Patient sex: M
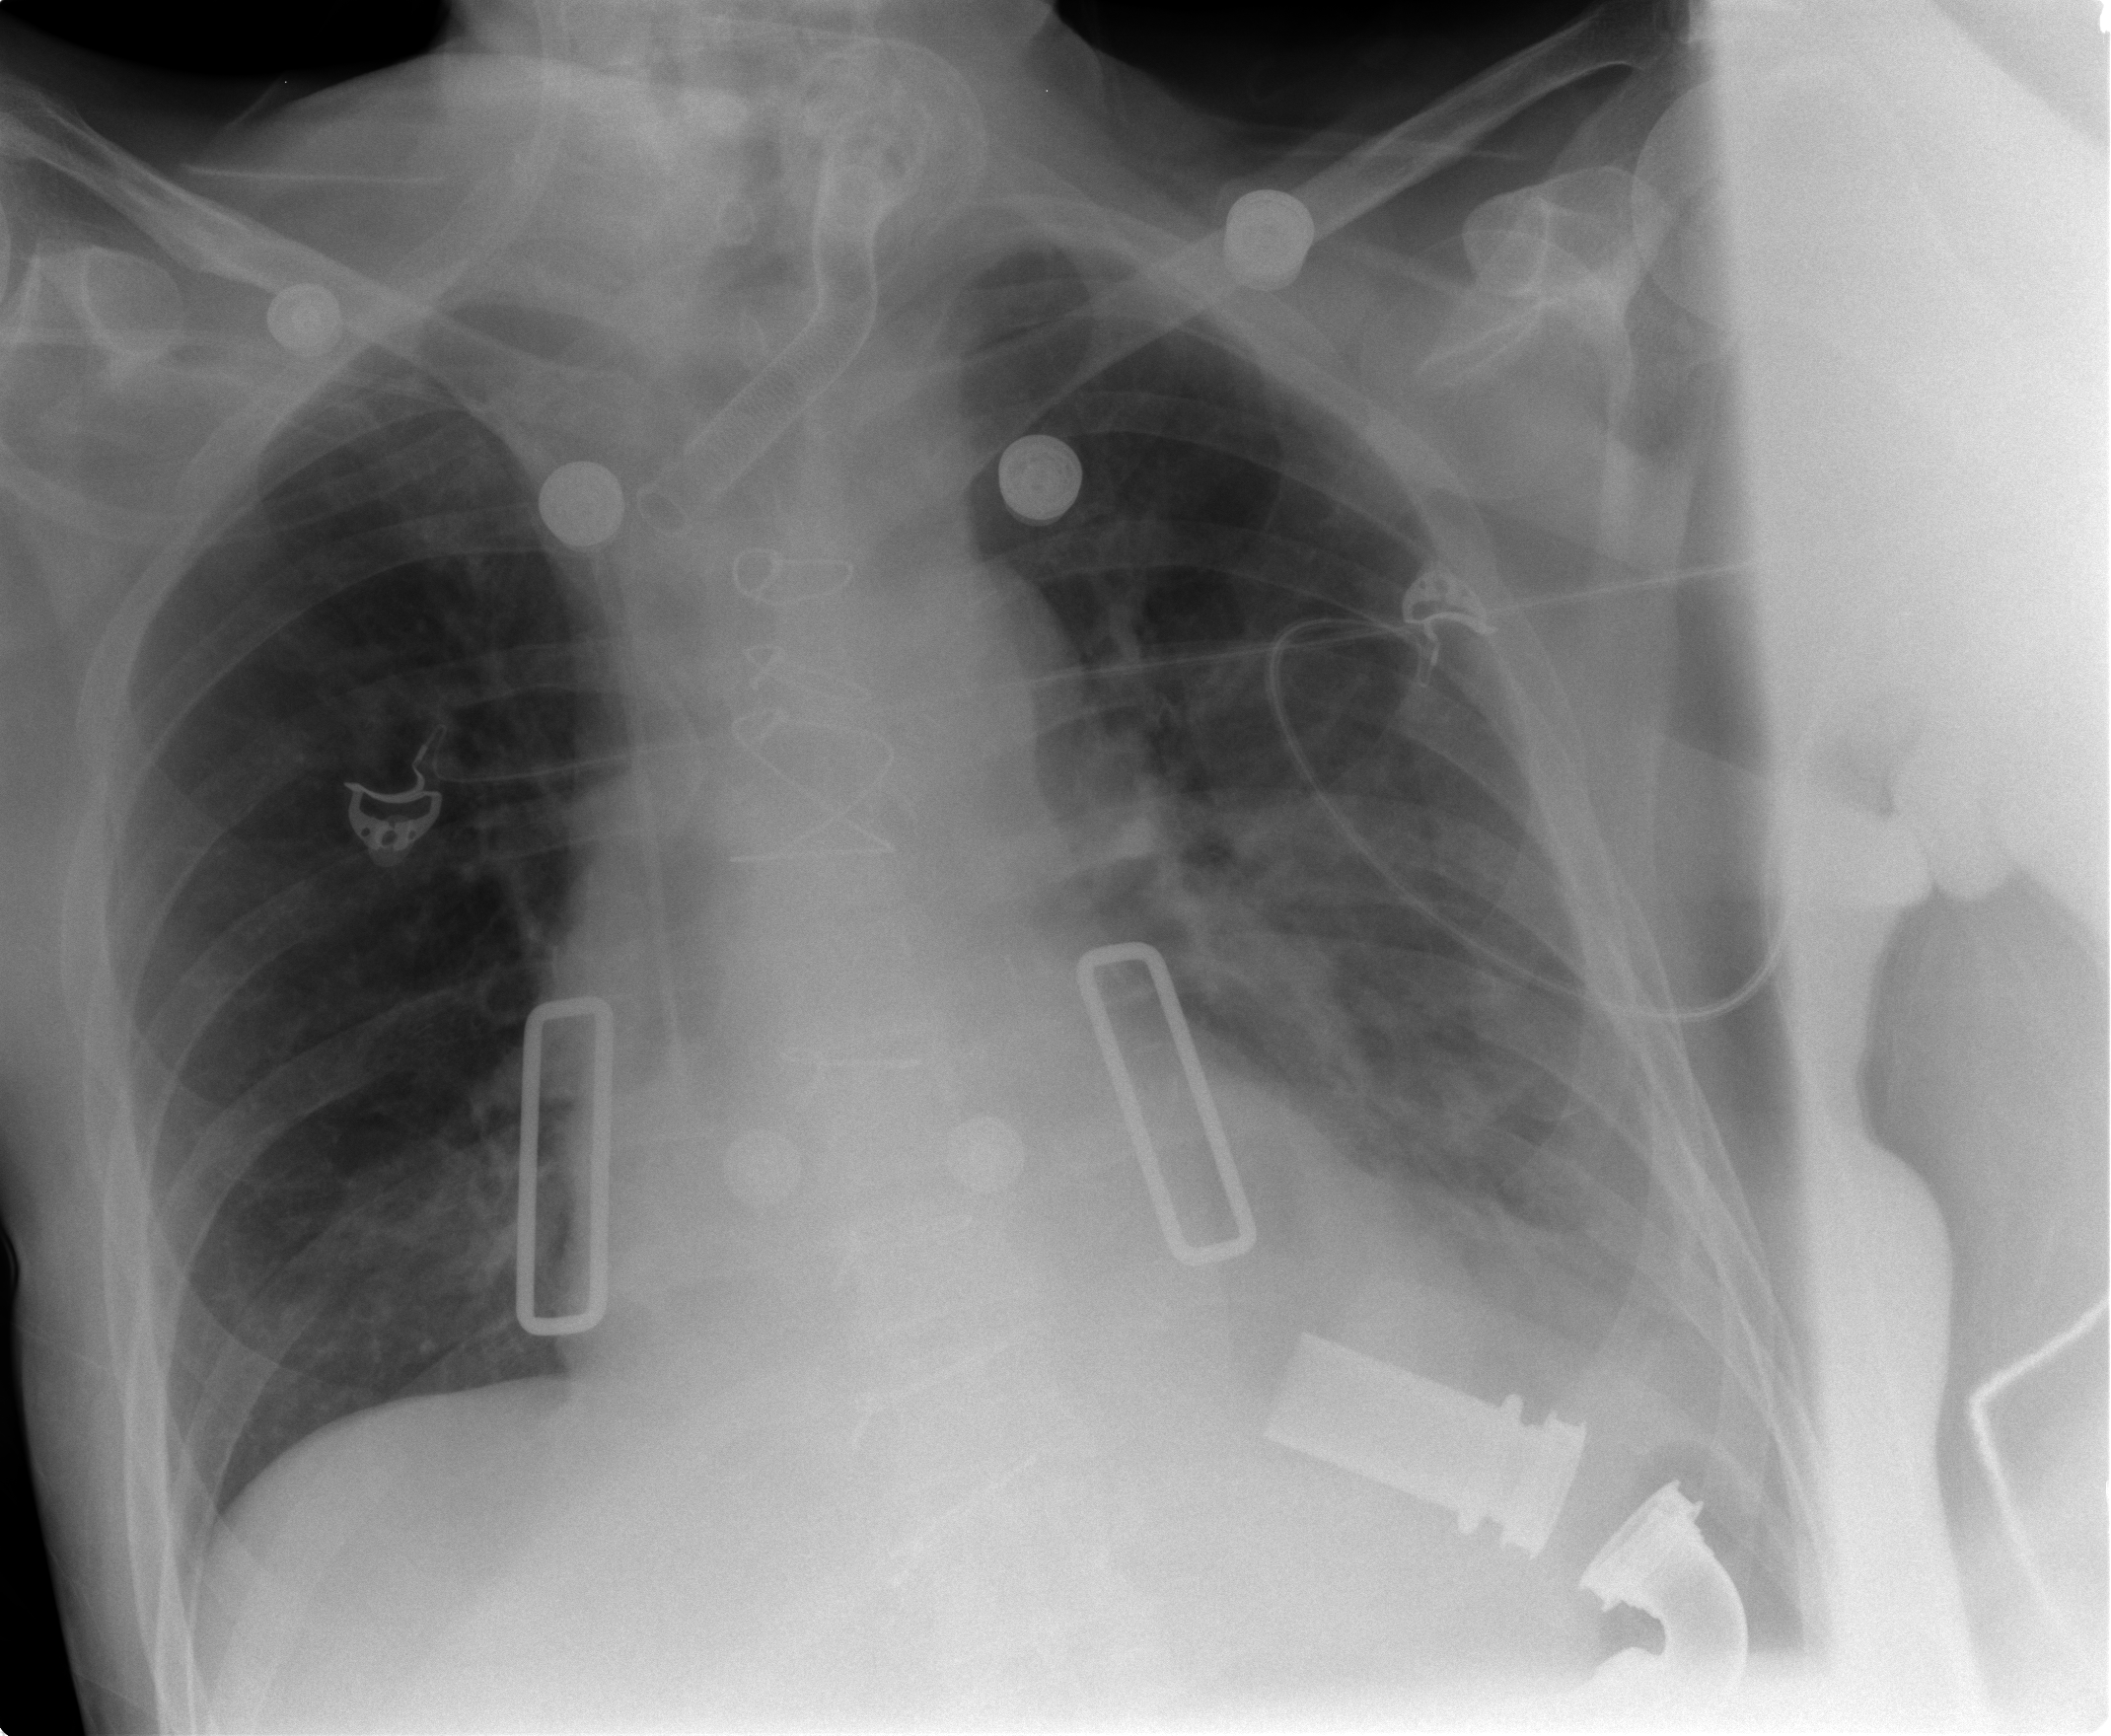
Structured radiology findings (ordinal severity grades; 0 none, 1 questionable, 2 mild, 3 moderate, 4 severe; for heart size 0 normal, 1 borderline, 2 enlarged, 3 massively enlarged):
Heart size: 1
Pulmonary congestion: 0
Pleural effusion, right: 0
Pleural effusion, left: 2
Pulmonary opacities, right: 0
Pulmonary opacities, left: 0
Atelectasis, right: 0
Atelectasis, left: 2